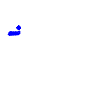
Particle: kaon